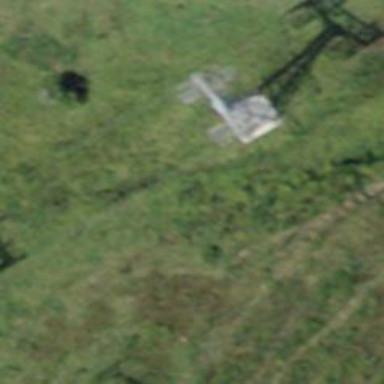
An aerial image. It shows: Pylon used for aerialway.